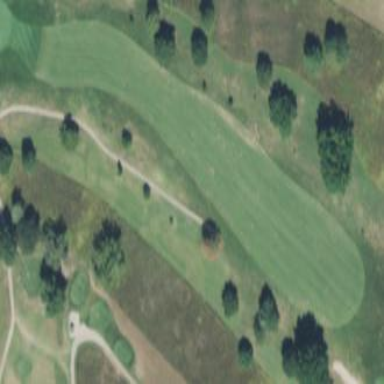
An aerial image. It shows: Grassy fairway on golf course.